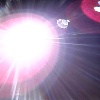
Label: sunburn